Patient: sex M, age 51
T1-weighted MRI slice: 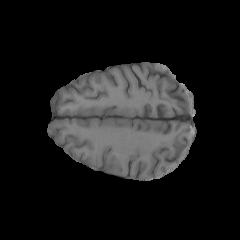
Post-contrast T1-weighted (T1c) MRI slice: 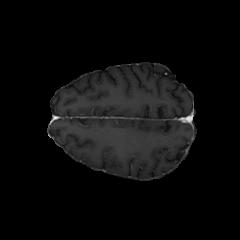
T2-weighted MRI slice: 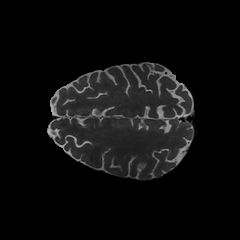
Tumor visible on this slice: no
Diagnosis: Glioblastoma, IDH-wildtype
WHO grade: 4